Interaction volume radius: 5 \u00c5
Interaction volume height: 25 \u00c5
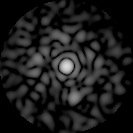
Disorder parameter: 0.8558